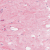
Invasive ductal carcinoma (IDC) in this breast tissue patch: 0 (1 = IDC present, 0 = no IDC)